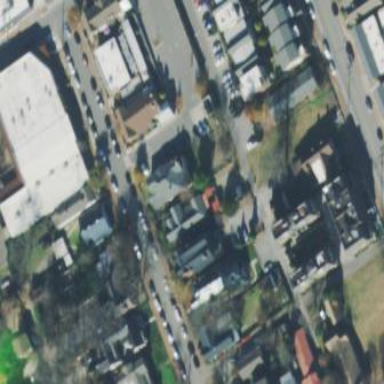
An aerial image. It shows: Sidewalk.